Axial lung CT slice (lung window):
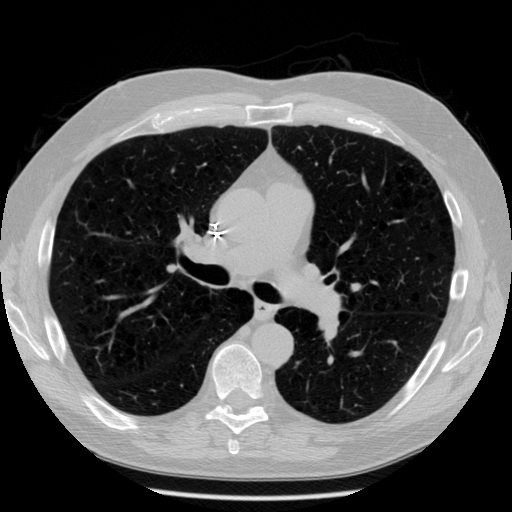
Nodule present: no